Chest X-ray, PA view. Patient: 56 years old, sex F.
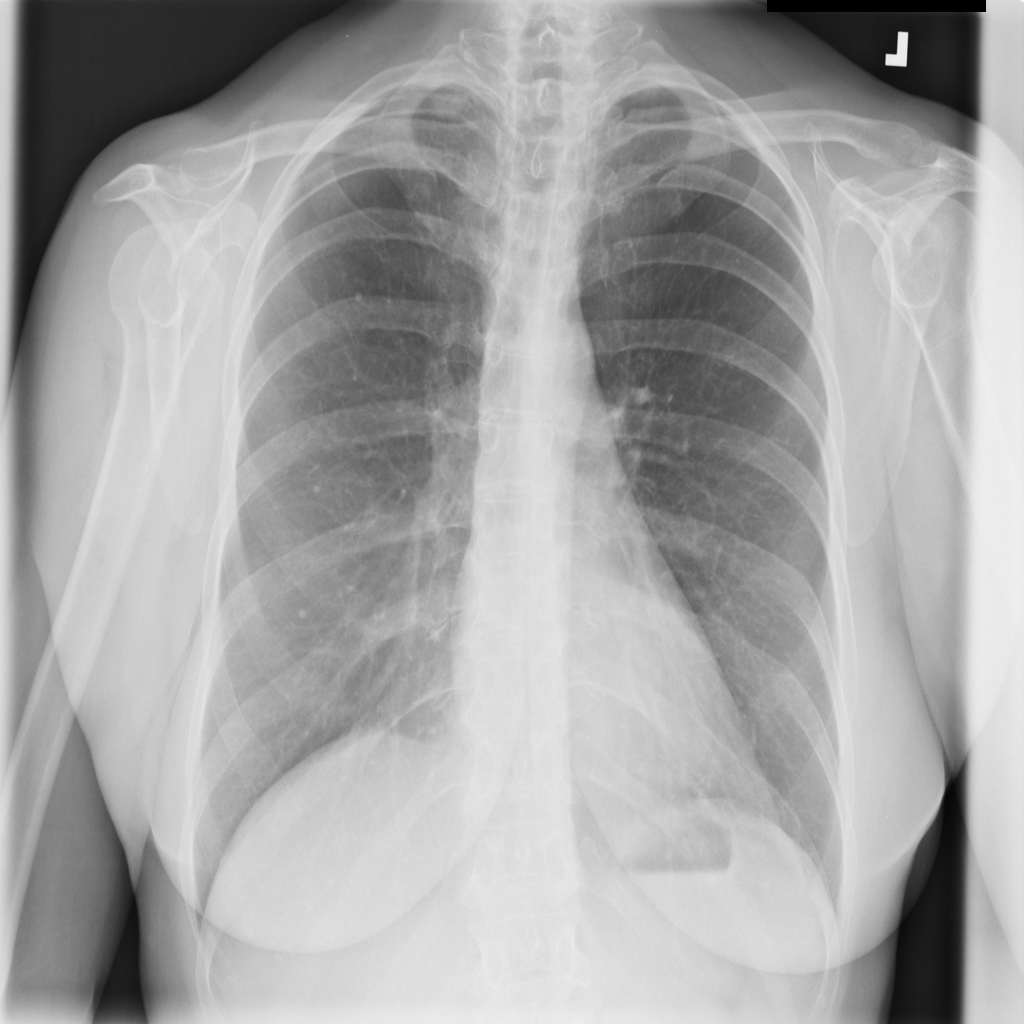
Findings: No Finding